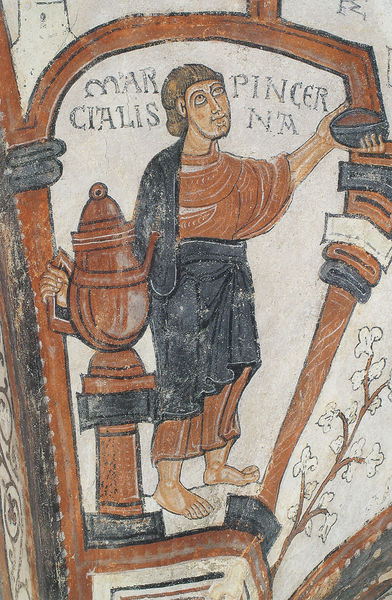
Titel: Fasten- und Passionszyklus
Standort: Léon, S. Isidoro, Pantheon (EU - E)
Schlagwörter: baum, blau, gemälde, himmel, mann, umhang, weiß, menschen, blume, blumen, braun, schwarz, blick, blüten, rot, malerei, augen, gesicht, mensch, schale, stehen, ast, kirche, haare, pflanzen, brunnen, henkel, kanne, krug, vase, bogen, detail, inschrift, wandmalerei, tor, barfuss, reichen, romanik, heiliger, kaffekanne, teekanne, opfer, samowar, schief, fresco, gläubig, plfanze, zusammenbruch, mar, cialis, pincer, enmann, marcialis, pincerna